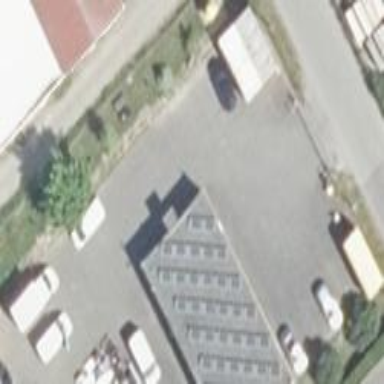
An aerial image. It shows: Parking area.